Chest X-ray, AP view. Patient: 22 years old, sex M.
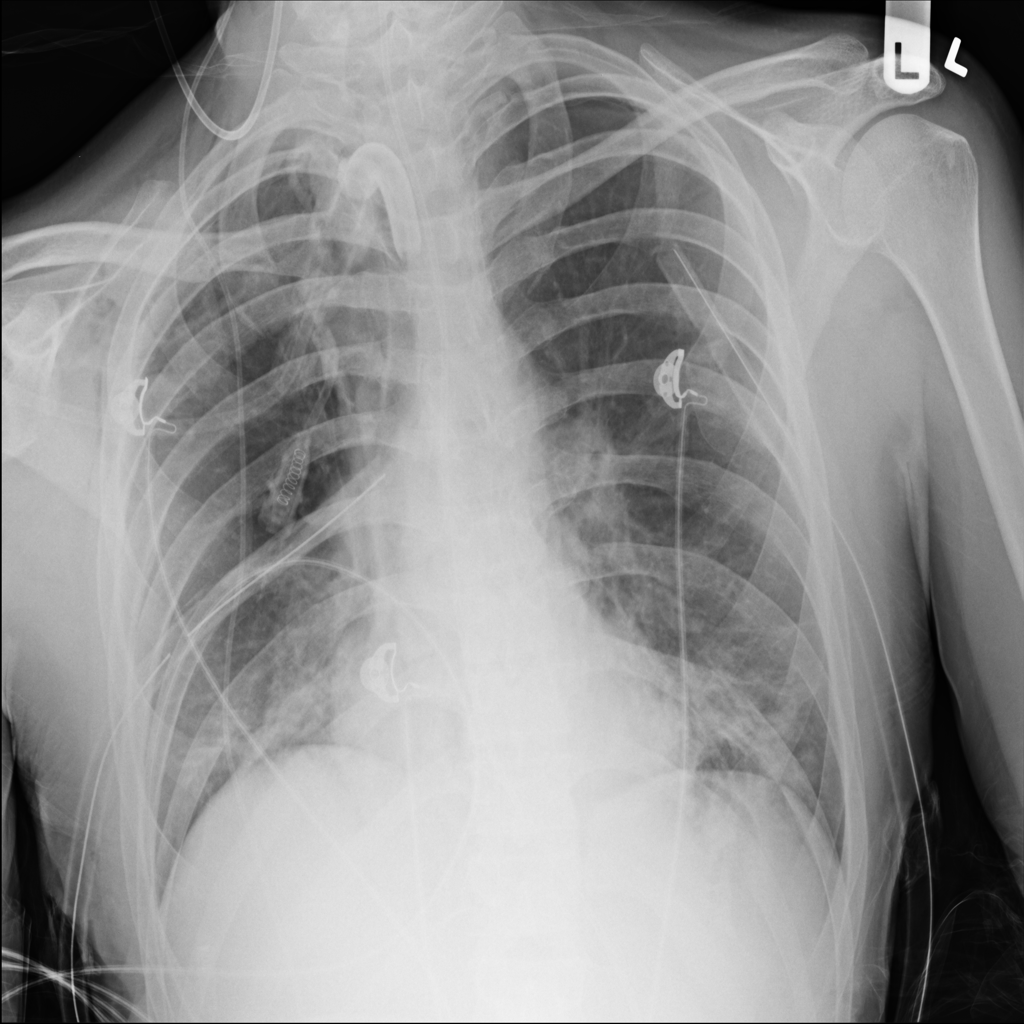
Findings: Atelectasis, Emphysema, Pneumothorax